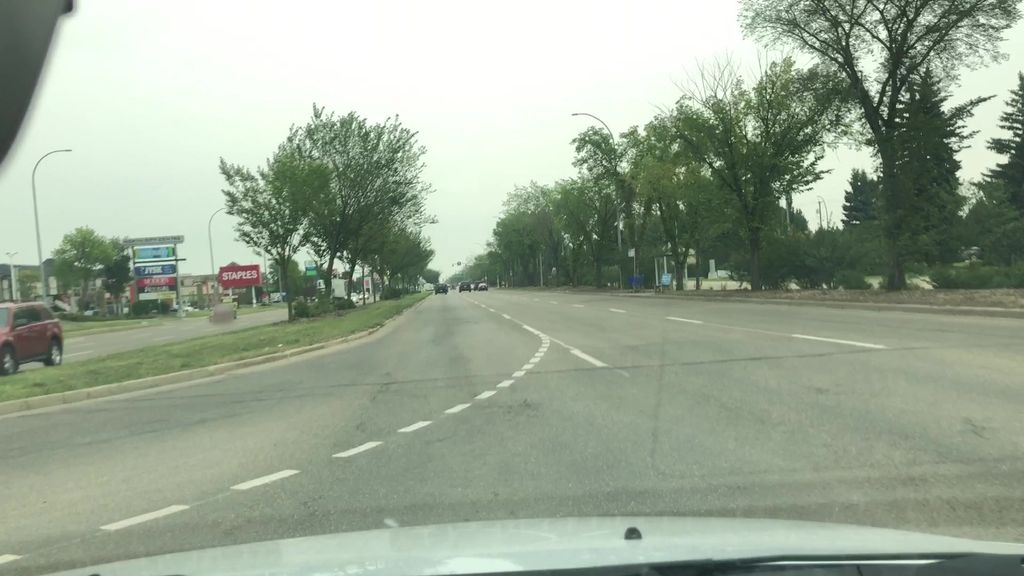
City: edmonton